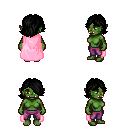
a pixel art fantasy rpg character, female body template, orc, green skin, pink cape, magenta pants, black swoop hairstyle, four views (front, back, left, right), 2x2 character sprite sheet, small pixel art, hard edges, no anti-aliasing